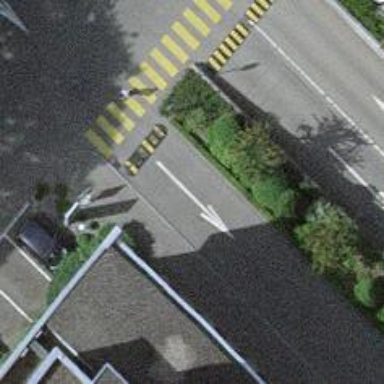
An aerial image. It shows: Bump for traffic calming.